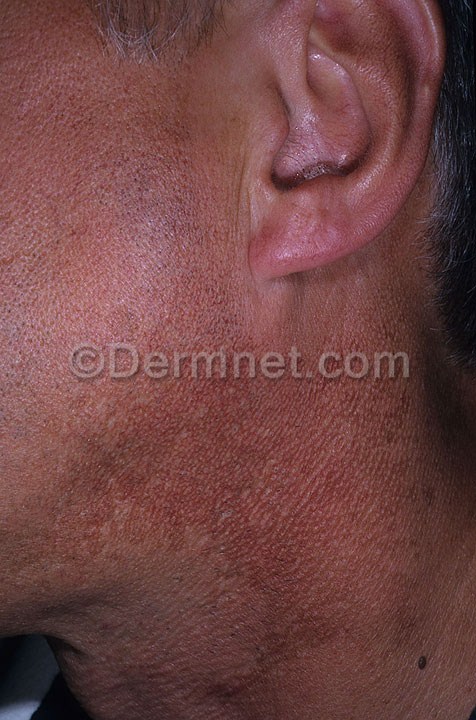
Disease: Light Diseases and Disorders of Pigmentation